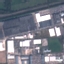
Land use / land cover: Industrial